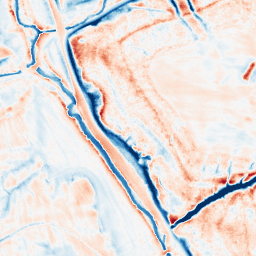
Category: classical
Decomposition family: gaussian
Decomposition parameters: sigma: 5
Upsampling method: cubic_catmull_rom
Upsampling parameters: scale: 2
Upsampling scale: 2